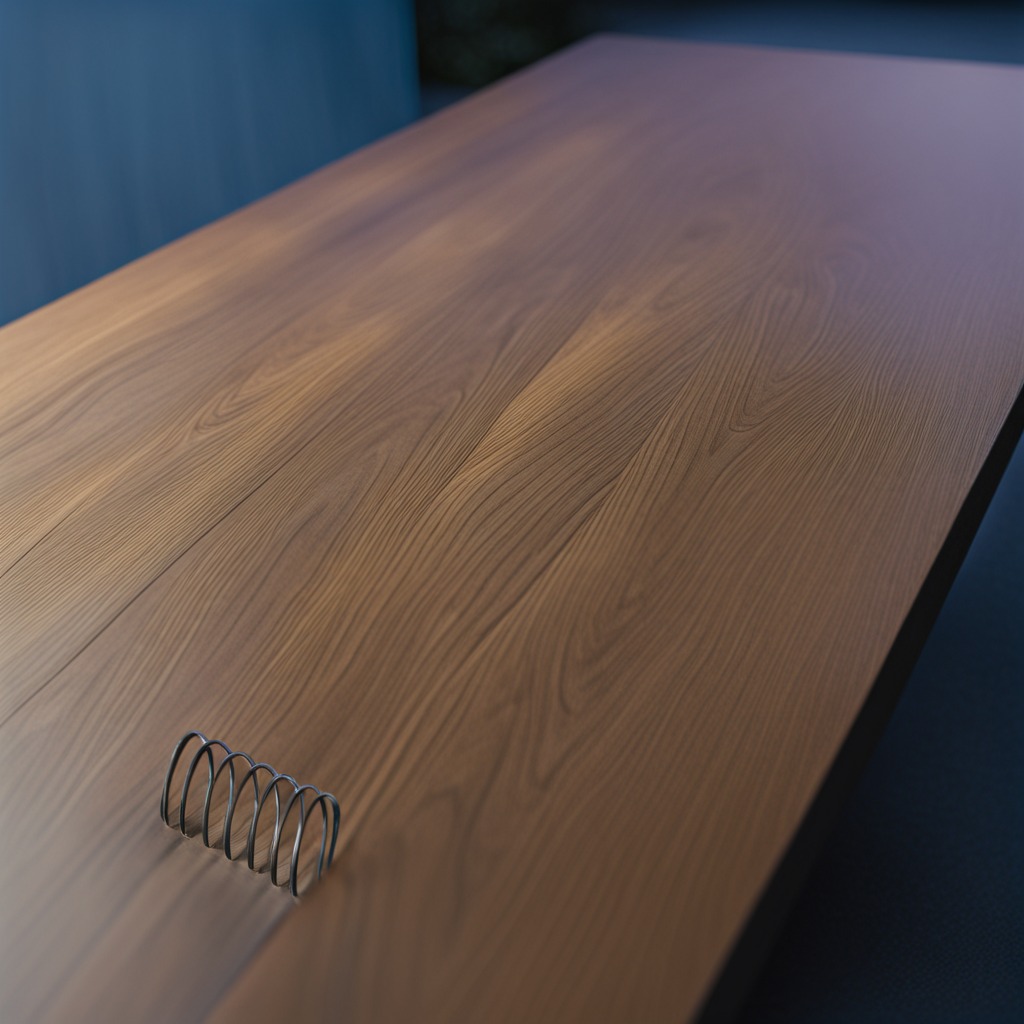
A coiled metal spring is lying on the old table.